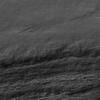
Label: not_dusty